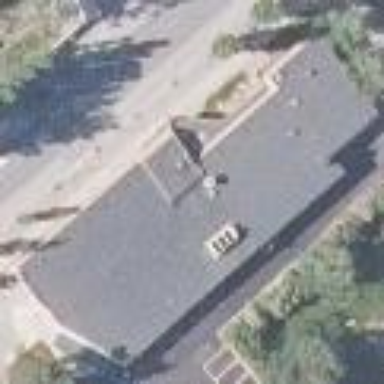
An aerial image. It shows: Commercial building.